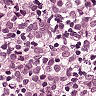
Metastatic tissue present: yes